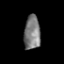
Tissue: prostate
Cell type: T cells
Senescence score: 0.3492
Nuclear area (px): 545
Mean DAPI intensity: 123.336